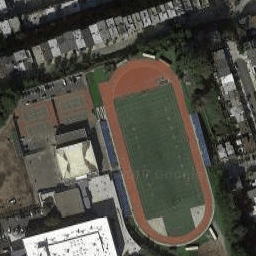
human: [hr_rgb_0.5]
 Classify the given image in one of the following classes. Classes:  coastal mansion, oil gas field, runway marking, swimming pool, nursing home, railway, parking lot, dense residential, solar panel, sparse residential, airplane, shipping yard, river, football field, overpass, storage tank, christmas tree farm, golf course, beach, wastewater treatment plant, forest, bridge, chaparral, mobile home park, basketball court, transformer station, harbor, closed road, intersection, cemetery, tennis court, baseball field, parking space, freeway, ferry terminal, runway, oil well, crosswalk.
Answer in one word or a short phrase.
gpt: football field